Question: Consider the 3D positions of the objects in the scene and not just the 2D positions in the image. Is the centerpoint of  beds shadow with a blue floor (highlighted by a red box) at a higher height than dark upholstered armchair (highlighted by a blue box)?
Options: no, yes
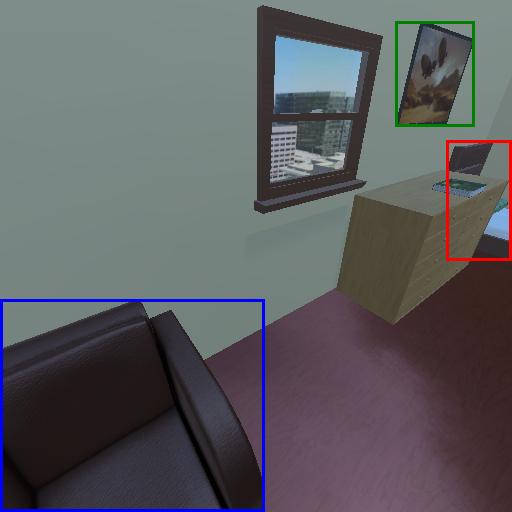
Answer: no